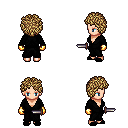
a pixel art fantasy rpg character, female body template, human, light skin, gray robe, gold greaves, blonde curly afro hairstyle, gold gloves, black slippers, dagger, four views (front, back, left, right), 2x2 character sprite sheet, small pixel art, hard edges, no anti-aliasing